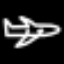
Label: airplane